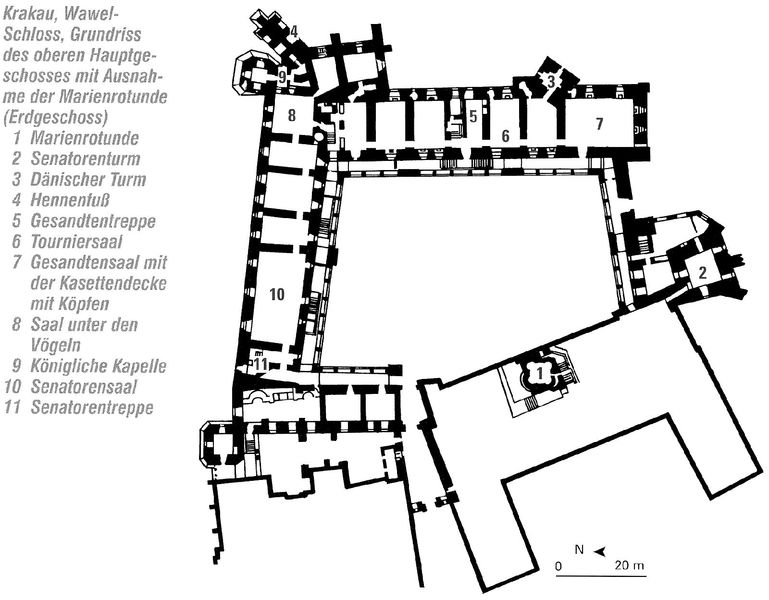
Titel: Kathedrale und Schloss auf dem Wawel
Standort: Krakau (Kraków), Kathedrale auf dem Wawel (EU - PL)
Schlagwörter: schloss, beschreibung, legende, grundriss, krakau